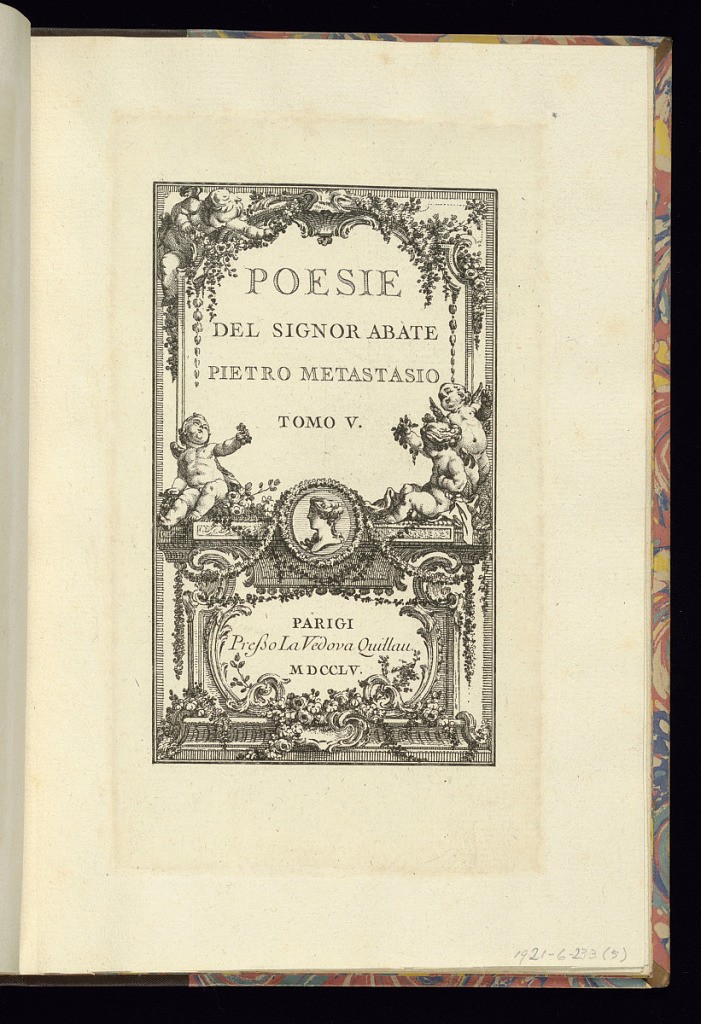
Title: Title Page
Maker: Pietro Metastasio, Italian, 1698 – 1782
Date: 1755
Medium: Etching on laid paper
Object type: Print
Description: Title page for the fifth of ten volumes of poetry by Metastasio. The title, address and date are lettered within an ornamental border, featuring c-scrolls, and acanthus leaf ornament, fleurons, gadrooning, garlands of flowers, a cartouche, a roundel with a profile female portrait and three winged putti.